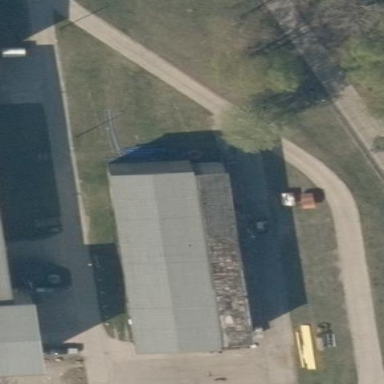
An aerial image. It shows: Industrial building.